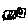
Label: line